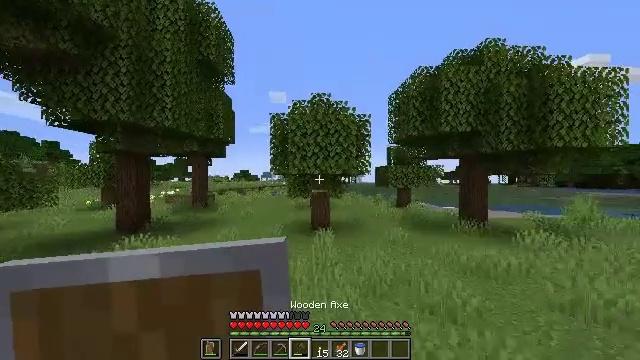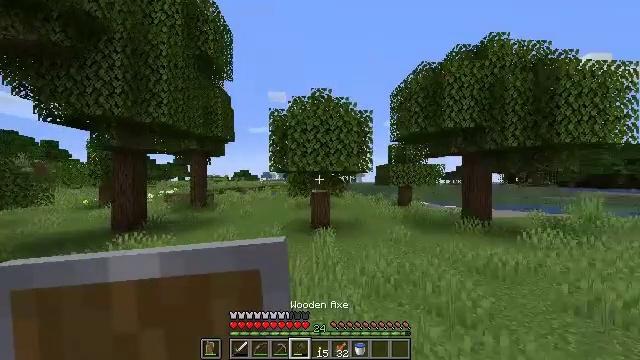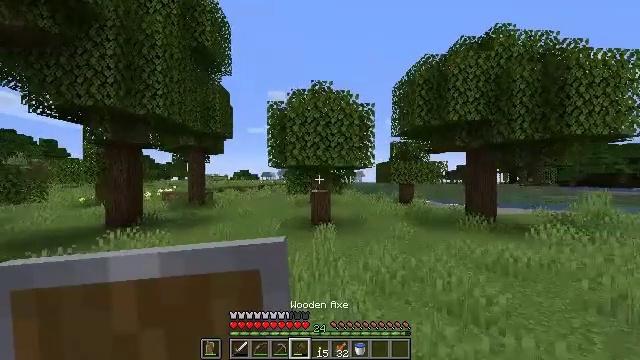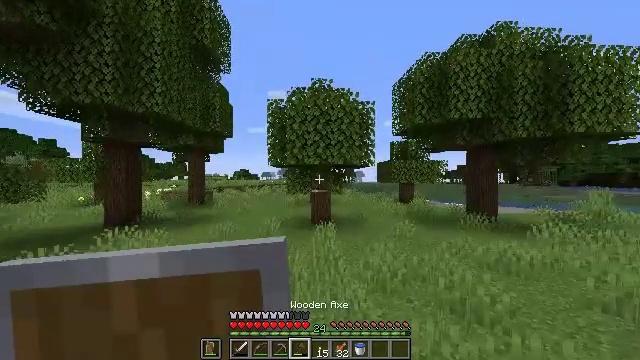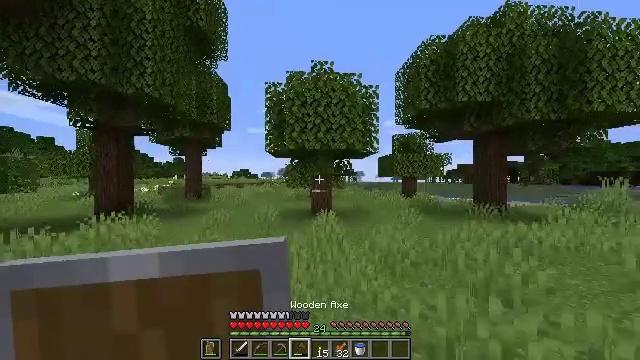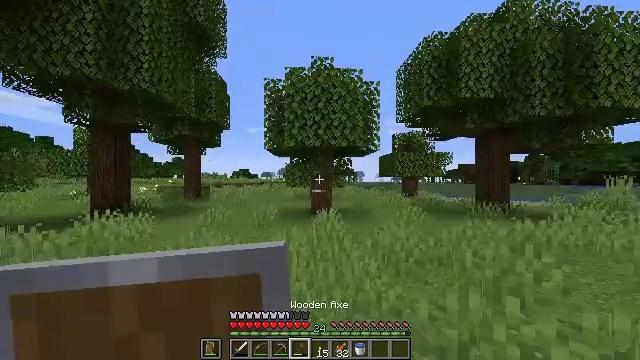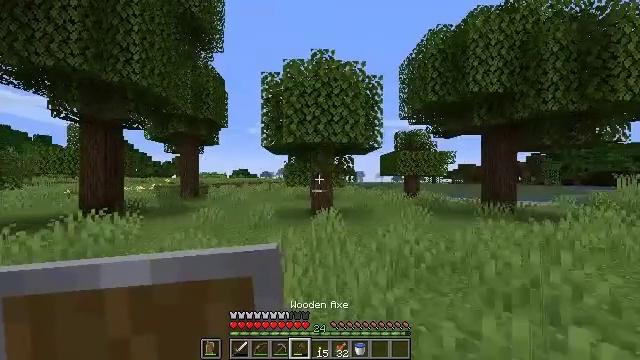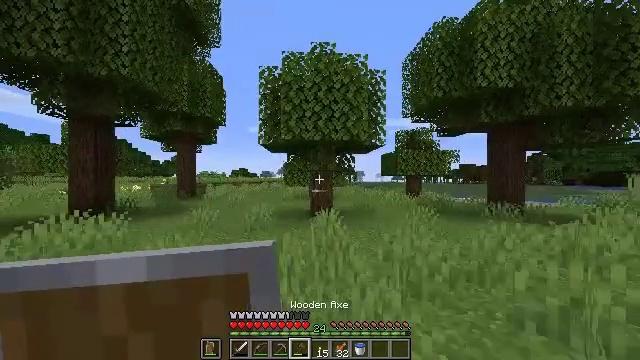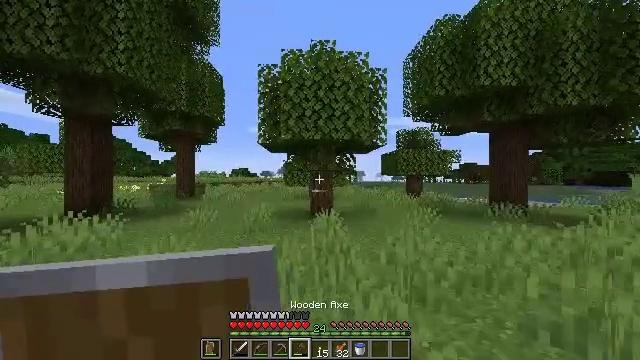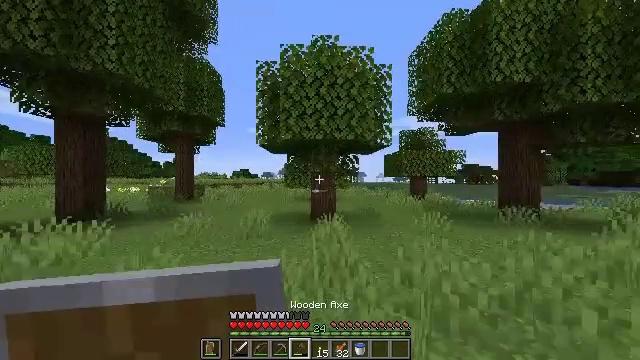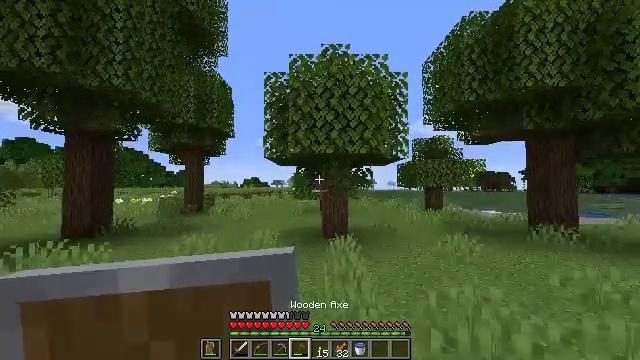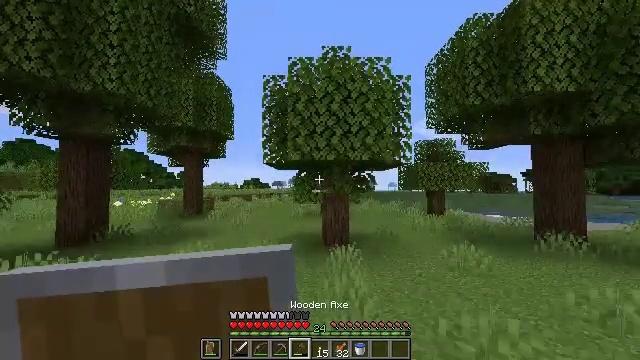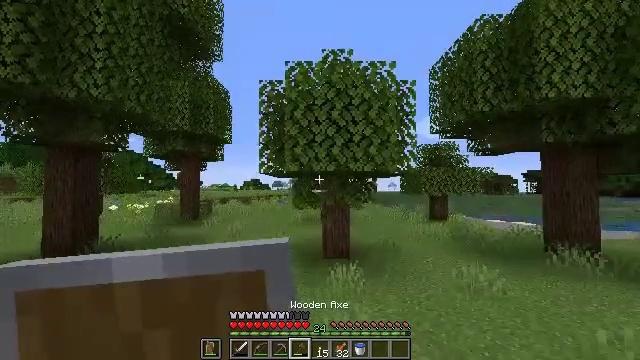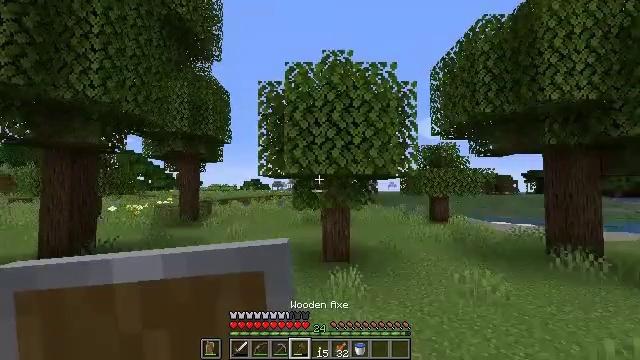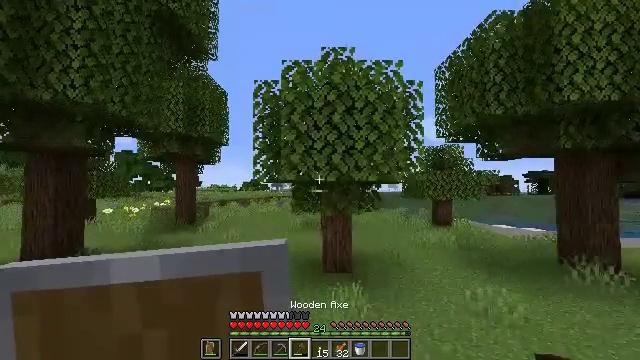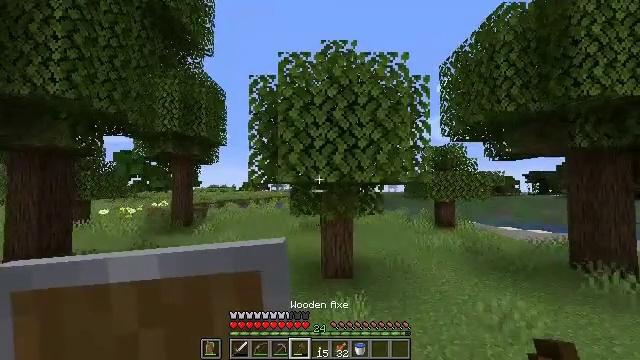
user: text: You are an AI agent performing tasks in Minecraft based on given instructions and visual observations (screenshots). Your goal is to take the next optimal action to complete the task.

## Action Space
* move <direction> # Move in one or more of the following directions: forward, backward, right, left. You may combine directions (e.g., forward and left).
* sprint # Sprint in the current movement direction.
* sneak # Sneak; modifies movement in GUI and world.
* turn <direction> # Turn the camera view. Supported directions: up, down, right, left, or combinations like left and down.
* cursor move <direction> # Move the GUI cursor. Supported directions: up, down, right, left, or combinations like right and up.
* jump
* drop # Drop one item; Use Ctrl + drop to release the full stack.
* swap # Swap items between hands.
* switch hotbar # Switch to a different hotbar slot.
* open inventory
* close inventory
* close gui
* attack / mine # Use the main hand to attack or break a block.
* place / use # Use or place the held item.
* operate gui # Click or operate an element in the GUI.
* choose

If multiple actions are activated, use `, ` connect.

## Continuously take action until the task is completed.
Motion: motion action
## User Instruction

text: Chop down the oak log.
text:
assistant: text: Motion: move forward
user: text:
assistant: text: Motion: move forward
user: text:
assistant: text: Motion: move forward
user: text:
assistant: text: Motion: move forward
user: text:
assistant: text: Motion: move forward
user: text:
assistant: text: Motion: move forward
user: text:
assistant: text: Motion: move forward
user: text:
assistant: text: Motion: move forward
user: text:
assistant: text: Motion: move forward
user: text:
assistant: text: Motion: move forward, turn left and up, jump
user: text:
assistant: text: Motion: move forward, jump
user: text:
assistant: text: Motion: move forward
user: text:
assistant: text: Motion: move forward
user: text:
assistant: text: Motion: move forward
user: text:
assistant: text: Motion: move forward
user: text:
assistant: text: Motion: move forward
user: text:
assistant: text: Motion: move forward
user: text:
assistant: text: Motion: move forward
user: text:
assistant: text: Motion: move forward
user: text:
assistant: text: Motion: move forward
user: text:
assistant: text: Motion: move forward
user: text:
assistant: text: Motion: move forward
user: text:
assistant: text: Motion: move forward
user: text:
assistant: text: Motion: move forward
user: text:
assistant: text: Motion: move forward
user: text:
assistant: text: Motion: no_op
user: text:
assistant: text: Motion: no_op
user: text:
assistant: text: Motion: turn right
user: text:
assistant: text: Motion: move forward, turn right and down
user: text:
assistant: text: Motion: move forward